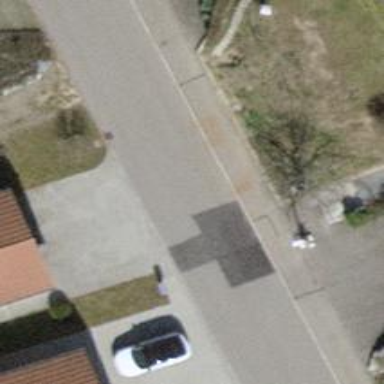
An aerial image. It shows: Residential road with sidewalk on the left side.